Interaction volume radius: 5 \u00c5
Interaction volume height: 20 \u00c5
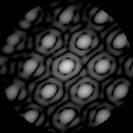
Disorder parameter: 0.08021